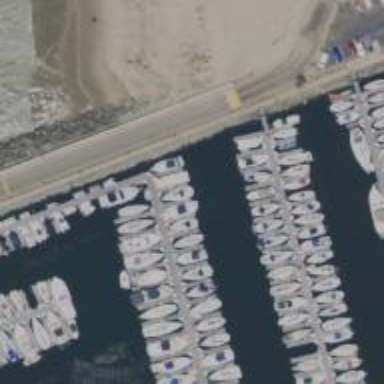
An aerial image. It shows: Man-made pier.